Interaction volume radius: 10 \u00c5
Interaction volume height: 20 \u00c5
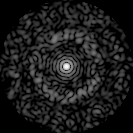
Disorder parameter: 0.8343